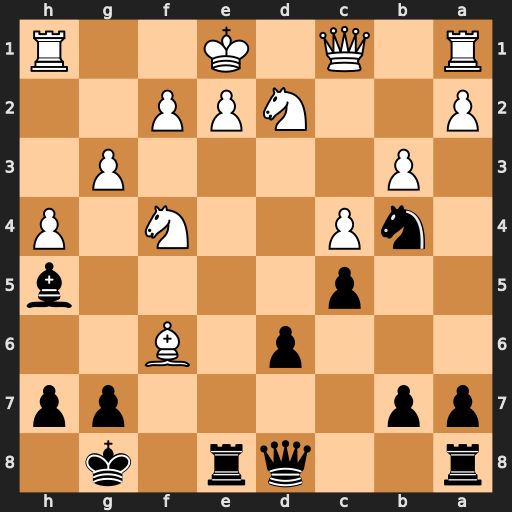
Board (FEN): r2qr1k1/pp4pp/3p1B2/2p4b/1nP2N1P/1P4P1/P2NPP2/R1Q1K2R
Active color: b
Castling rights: KQ
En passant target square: -
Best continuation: Rxe2+ Nxe2 Nd3+